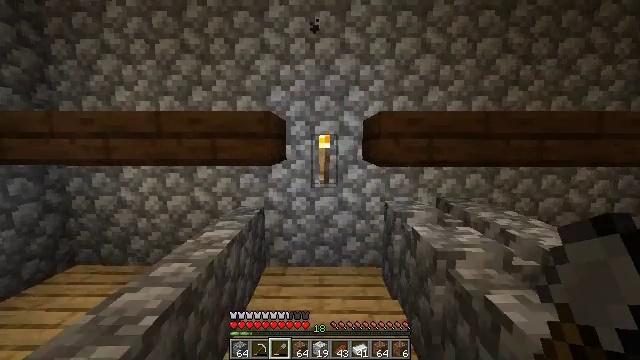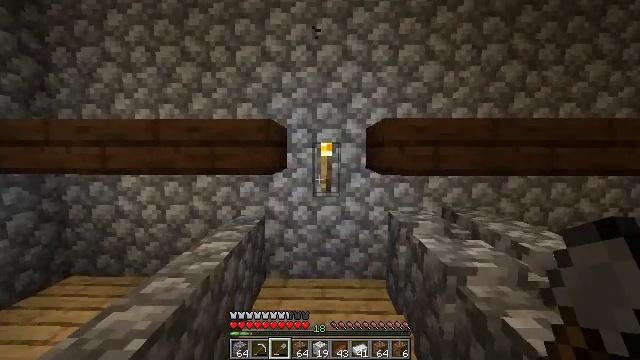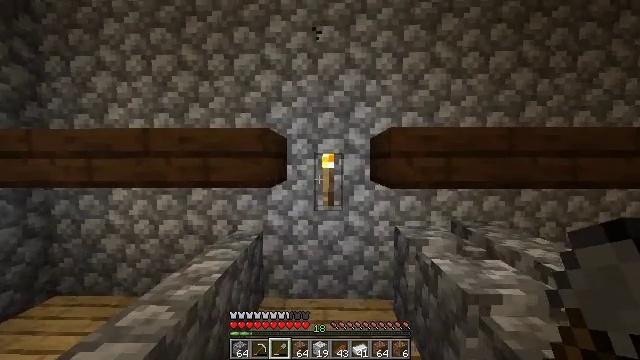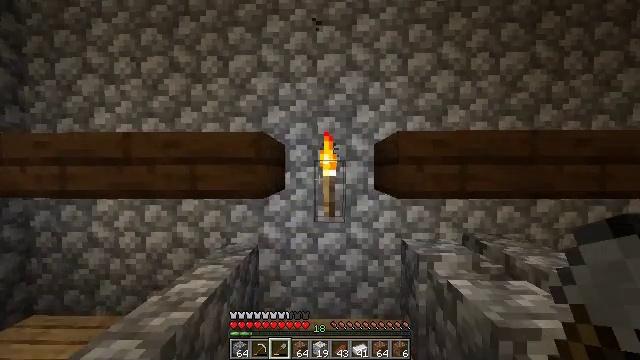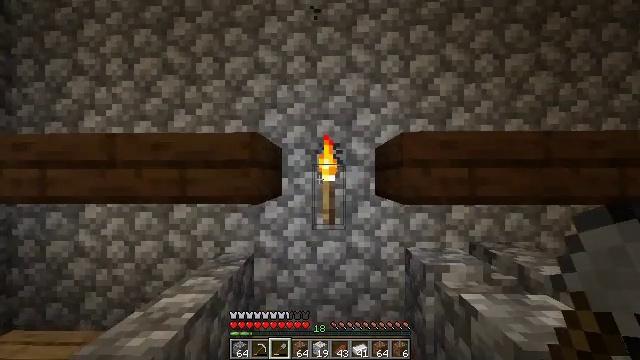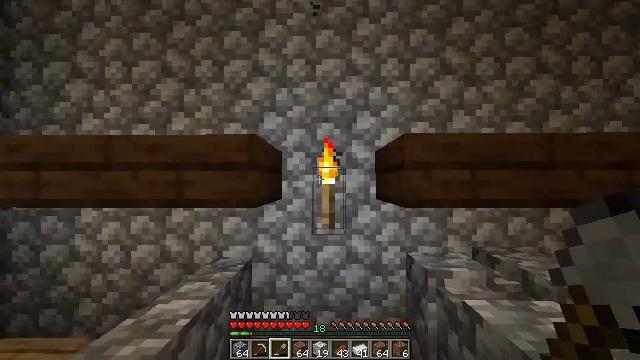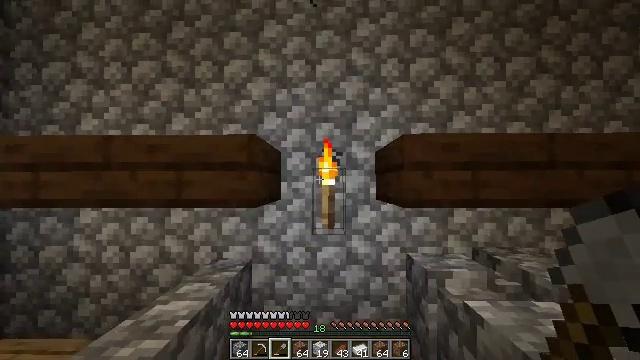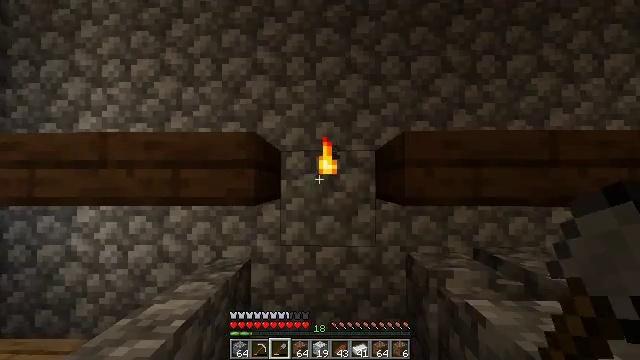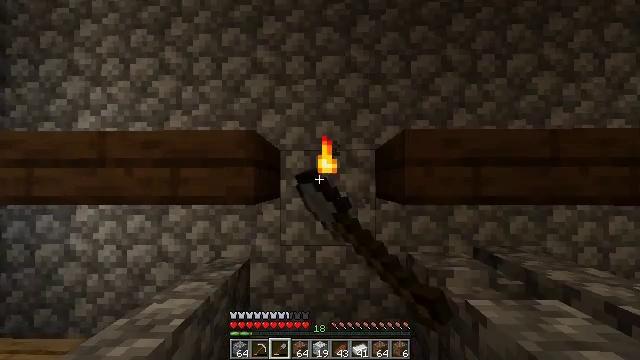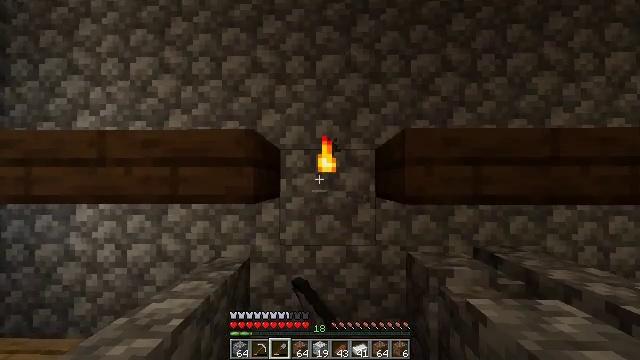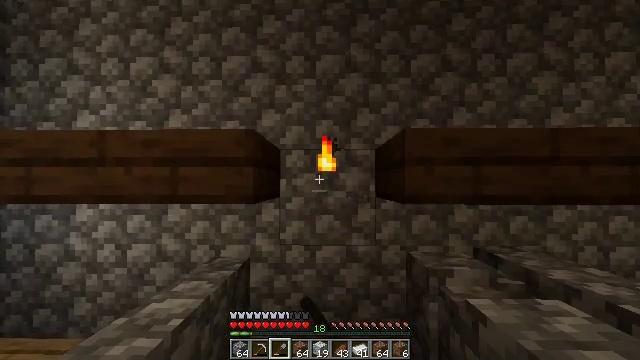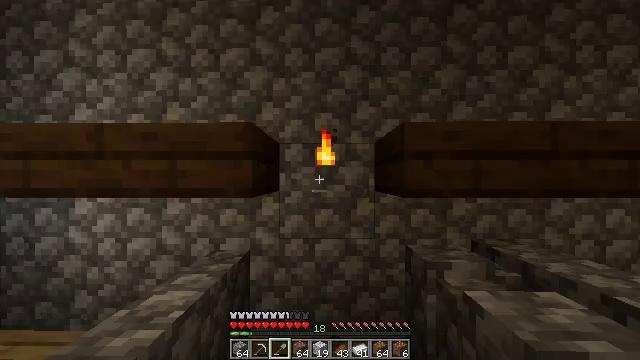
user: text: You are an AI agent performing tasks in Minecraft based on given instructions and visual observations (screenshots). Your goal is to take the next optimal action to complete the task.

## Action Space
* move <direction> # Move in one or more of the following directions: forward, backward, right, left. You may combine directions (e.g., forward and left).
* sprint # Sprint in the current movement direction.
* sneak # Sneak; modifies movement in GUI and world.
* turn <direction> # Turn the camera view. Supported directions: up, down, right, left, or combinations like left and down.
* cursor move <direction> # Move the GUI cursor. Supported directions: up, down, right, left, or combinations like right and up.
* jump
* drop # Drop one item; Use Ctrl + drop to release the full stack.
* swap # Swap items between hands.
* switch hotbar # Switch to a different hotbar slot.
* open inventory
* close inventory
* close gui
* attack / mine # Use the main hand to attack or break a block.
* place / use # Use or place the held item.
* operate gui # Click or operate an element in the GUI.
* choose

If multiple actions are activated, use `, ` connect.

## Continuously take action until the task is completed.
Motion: motion action
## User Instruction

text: Take down the wall torch for reuse.
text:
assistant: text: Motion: move forward, turn up
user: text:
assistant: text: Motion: move forward, turn up
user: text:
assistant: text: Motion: turn up
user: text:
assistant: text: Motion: turn up
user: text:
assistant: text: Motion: turn up
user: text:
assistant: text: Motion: no_op
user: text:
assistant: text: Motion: attack / mine
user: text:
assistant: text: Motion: attack / mine
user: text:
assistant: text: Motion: no_op
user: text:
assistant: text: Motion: no_op
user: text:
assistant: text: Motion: turn down
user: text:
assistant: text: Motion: no_op